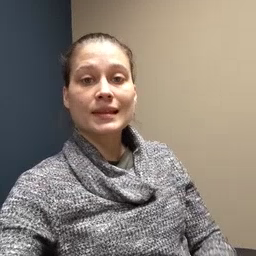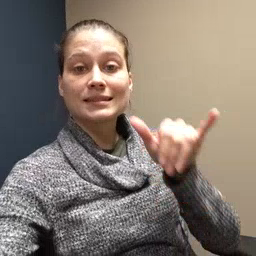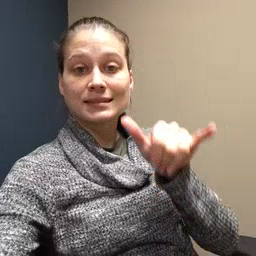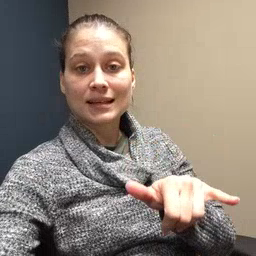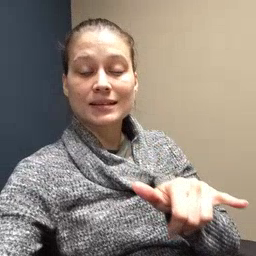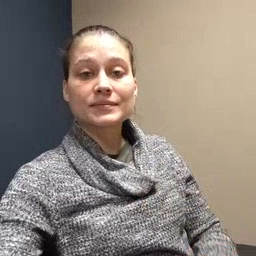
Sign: stay